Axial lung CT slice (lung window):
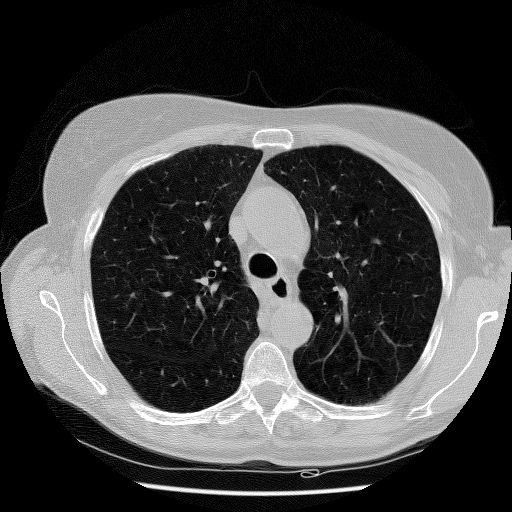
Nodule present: no